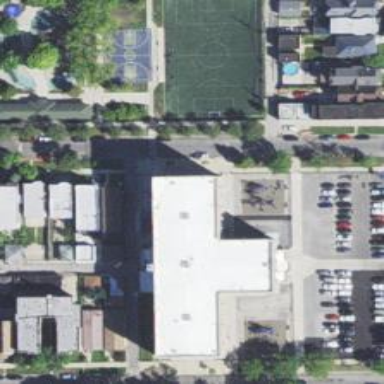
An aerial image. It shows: School.